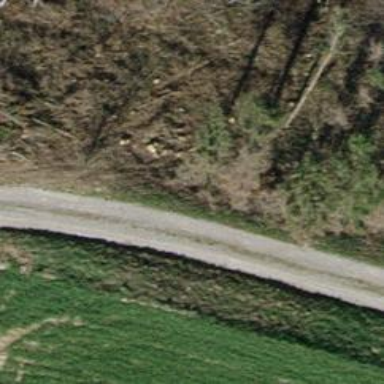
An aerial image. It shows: Compacted track road with grade3 tracktype.